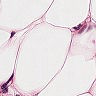
Metastatic tissue present: no